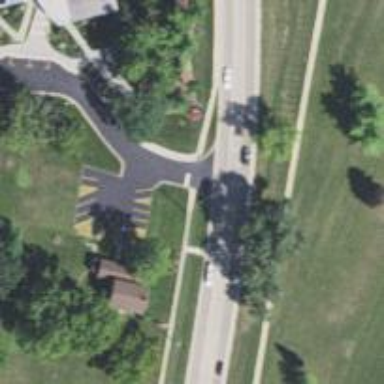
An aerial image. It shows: Asphalt footway with crossing.